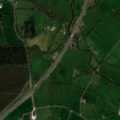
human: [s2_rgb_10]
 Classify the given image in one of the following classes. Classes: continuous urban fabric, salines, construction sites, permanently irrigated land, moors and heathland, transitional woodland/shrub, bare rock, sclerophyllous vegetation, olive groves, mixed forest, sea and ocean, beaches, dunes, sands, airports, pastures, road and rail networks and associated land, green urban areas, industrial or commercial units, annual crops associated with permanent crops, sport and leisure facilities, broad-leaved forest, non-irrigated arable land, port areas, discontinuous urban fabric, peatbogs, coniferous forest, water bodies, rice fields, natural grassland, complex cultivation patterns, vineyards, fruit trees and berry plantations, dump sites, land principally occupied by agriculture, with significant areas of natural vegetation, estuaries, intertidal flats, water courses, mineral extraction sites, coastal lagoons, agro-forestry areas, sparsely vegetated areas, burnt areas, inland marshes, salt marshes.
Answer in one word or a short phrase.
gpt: pastures, mixed forest